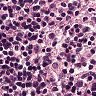
Metastatic tissue present: no